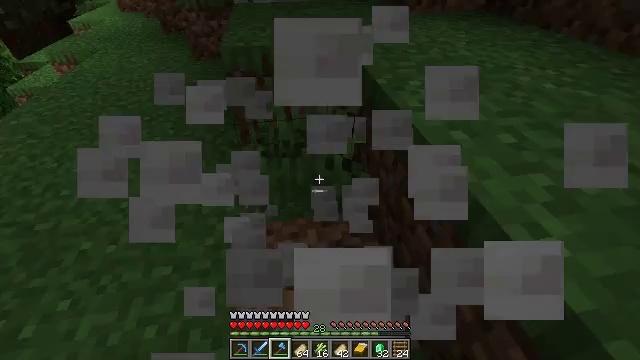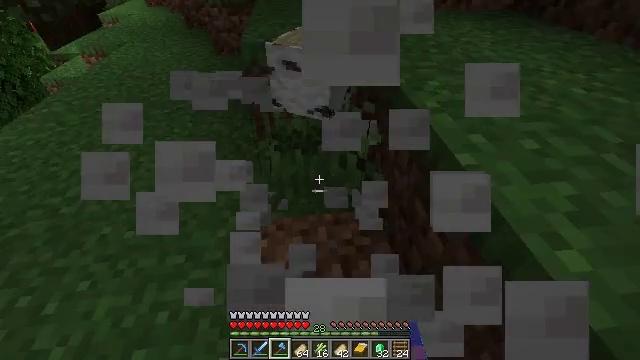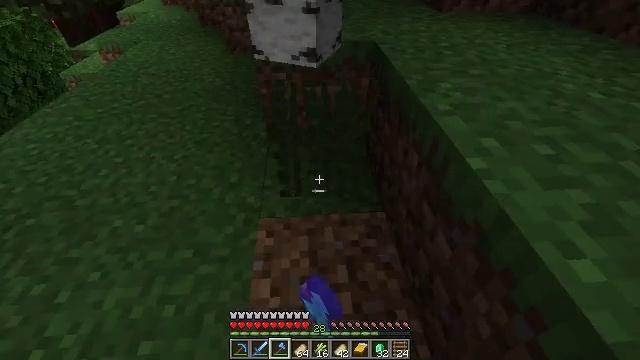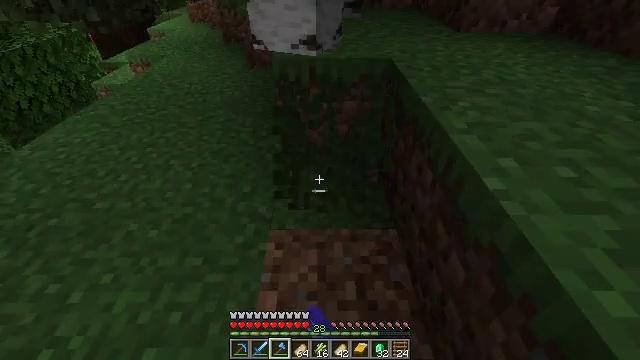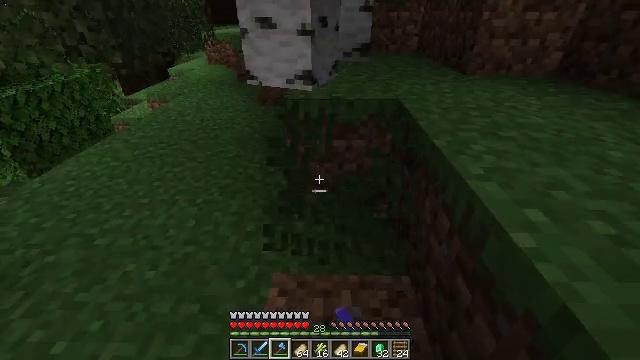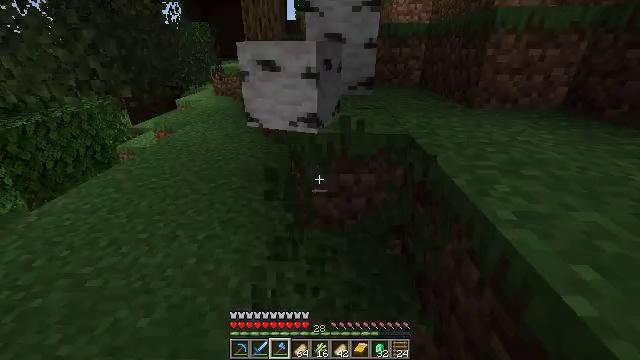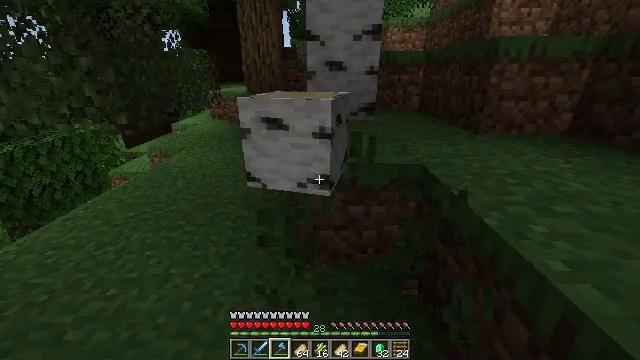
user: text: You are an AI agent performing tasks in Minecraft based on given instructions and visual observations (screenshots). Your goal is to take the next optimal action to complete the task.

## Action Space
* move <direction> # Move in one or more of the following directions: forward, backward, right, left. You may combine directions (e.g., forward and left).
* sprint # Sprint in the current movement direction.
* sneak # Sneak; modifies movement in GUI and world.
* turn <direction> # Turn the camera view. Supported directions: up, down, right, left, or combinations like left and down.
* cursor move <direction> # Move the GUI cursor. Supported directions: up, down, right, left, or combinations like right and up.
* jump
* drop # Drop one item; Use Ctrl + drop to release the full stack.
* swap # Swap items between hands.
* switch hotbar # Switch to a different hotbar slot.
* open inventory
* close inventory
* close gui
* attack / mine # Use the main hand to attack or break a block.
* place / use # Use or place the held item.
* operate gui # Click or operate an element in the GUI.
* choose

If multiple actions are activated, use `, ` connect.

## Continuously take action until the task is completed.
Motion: motion action
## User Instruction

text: Gather grass by holding the left mouse button.
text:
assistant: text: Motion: turn left, attack / mine
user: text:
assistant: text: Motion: turn left, attack / mine
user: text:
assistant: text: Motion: turn left and up, attack / mine
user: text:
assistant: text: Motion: move forward, turn left and up, attack / mine
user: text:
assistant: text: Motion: move forward and move left, turn up
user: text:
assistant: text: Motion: move forward and move left, turn right and up
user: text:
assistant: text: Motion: no_op